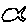
Label: fish